Interaction volume radius: 10 \u00c5
Interaction volume height: 20 \u00c5
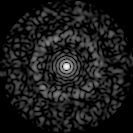
Disorder parameter: 0.8211